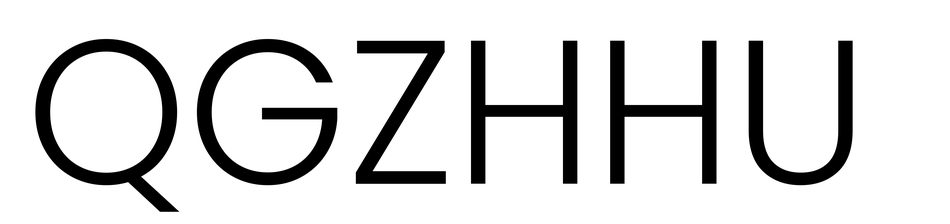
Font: Poppins-Light